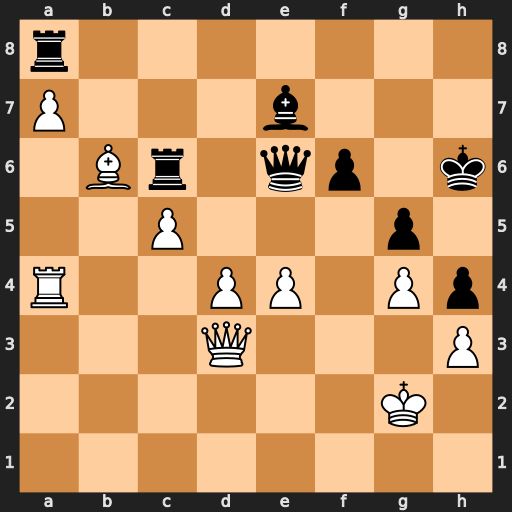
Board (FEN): r7/P3b3/1Br1qp1k/2P3p1/R2PP1Pp/3Q3P/6K1/8
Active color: w
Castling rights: -
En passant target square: -
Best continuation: d5 Qe5 dxc6 Bxc5 Bxc5